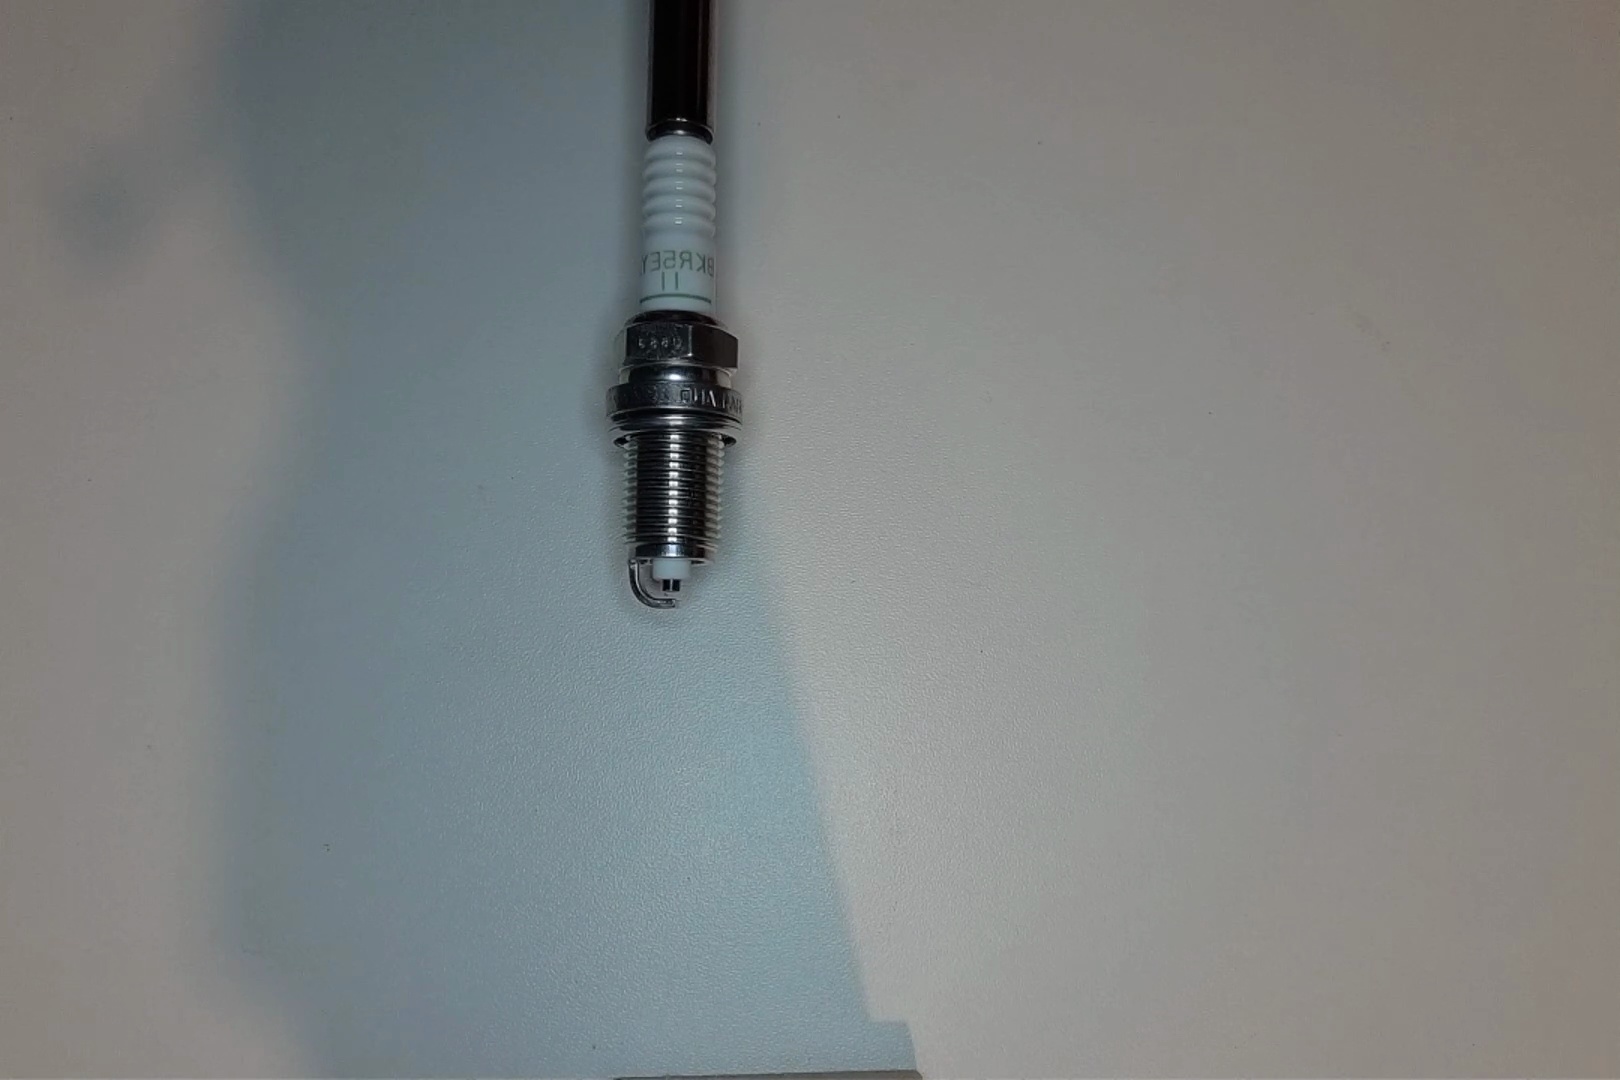
Label: normal